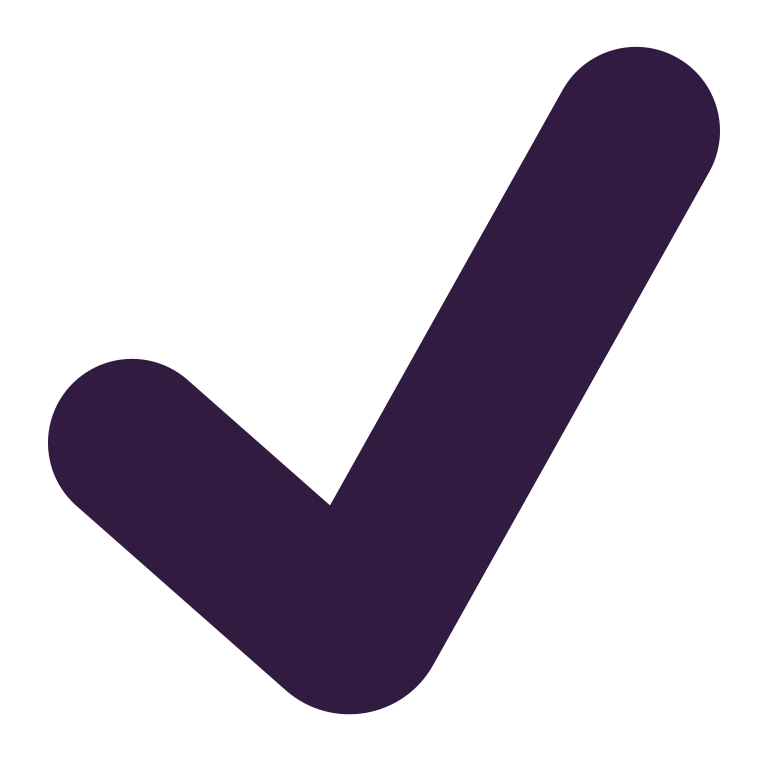
check mark flat